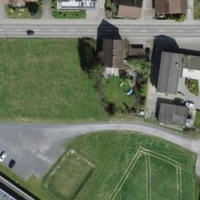
EUNIS habitat code: 55
Species observed at this site:
Pseudochorthippus parallelus
Cardamine pratensis